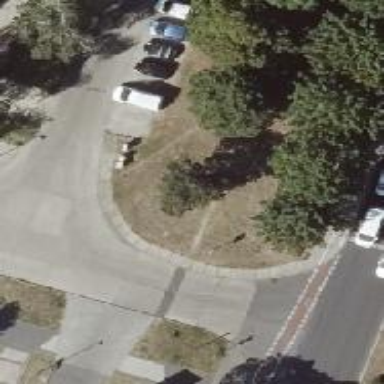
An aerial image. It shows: Concrete sidewalk that functions as footway.